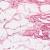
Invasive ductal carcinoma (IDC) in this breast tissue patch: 0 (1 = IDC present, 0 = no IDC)